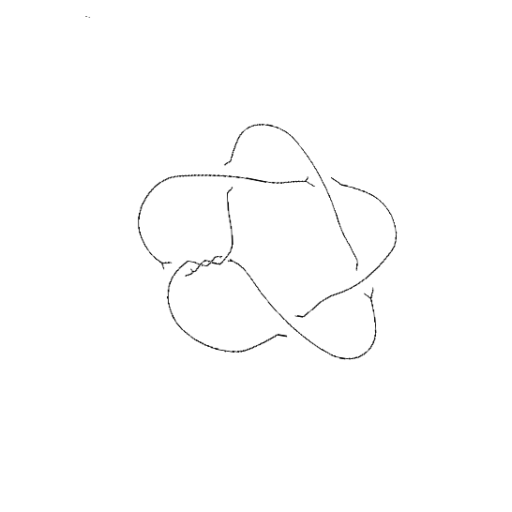
Crossing number: 8